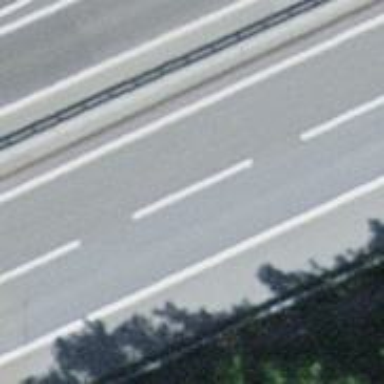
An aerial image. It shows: Asphalt trunk highway designated as motorroad.